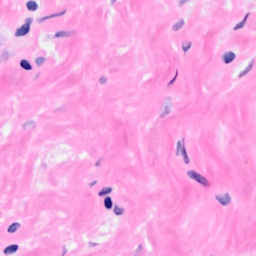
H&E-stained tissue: Breast